Question: I want to copy tables from MySQL to SQL Server.
ADO.NET source using the MySQL connection.
OLE DB destination, SQL Server.
The statement is a full copy so no big deal there. When I hit the play button, after a while an error pops up. I set a DataViewer and started all over again, running it from inside the DataFlow while checking the DataViewer. After a while (this time it took longer) the error.

> Error: 0xC02090F5 at Data Flow Task, ADO NET Source <URL>: The component
"ADO NET Source" (1) was unable to process the data. Fatal error
encountered during data read.
Error: 0xC0047038 at Data Flow Task,
SSIS.Pipeline: SSIS Error Code DTS_E_PRIMEOUTPUTFAILED. The
PrimeOutput method on component "ADO NET Source" (1) returned error
code 0xC02090F5. The component returned a failure code when the
pipeline engine called PrimeOutput(). The meaning of the failure code
is defined by the component, but the error is fatal and the pipeline
stopped executing. There may be error messages posted before this
with more information about the failure.
Any idea on this error?
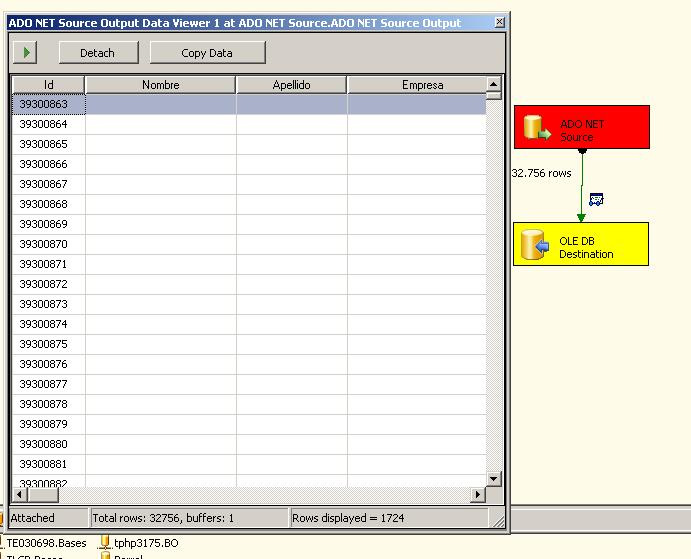
Answer: this took me few days to figure out...so I thought I would share my notes
---
How to connect and load data from MySQL to SQL Server
1 - Download the 32 bit ODBC driver.
go to the MySQL website and download: "mysql-connector-odbc-5.2.4-ansi-win32.msi" NOTE: Do not use the 64 bit driver on BIDS 2008. BIDS 2008 is 32 bit. You will get a mismatch error when creating SSIS's connection manager: "The specified DSN contains an architecture mismatch between the Driver and Application"
2 - Create a User DSN You need to open the using windows 32 ODBC admin tool. DO NOT open the regular ODBC admin, in control panel. Open the ODBC admin located here: c:\Windows\SysWOW64\odbcad32.exe. If you use the default ODBC admin...it will not work. Additionally you must create a "User DSN" - NOT a System DSN. Otherwise it will not show up in SSIS NOTE: the screens look the same so you will have no way of knowing whether you are in 32 BIT ODBC Admin tool or not.
3 - Create a new SSIS package and create an ADO.NET connection manager AND ADO.NET SQL Server destination.
4 - Change the Source ADO.NET properties. You will get validation errors and your package will not run. You need to change the "ValidateExternalMetadata" to FALSE (in the "Advanced Editor" dialog box) of the ADO.NET source It will also give you metadata error...that's ok...just click ok. It will still pull the metadata (column names/data types). You cannot select the tables as you would in SQL server. You need to type the SQL select statement.
5 - Run the package and should run and load normally.